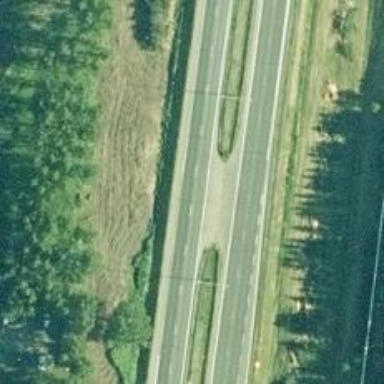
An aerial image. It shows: Motorway.